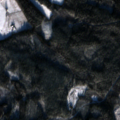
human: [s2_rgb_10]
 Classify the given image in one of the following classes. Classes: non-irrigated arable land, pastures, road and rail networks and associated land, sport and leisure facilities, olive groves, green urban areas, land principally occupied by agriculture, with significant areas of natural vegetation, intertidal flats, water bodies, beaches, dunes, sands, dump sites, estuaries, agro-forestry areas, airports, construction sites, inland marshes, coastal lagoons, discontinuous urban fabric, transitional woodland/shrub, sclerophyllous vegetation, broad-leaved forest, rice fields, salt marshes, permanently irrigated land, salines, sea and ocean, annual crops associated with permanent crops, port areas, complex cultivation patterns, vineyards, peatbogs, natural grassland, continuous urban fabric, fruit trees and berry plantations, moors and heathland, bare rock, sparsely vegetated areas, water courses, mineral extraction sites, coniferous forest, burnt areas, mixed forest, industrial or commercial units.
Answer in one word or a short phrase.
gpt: non-irrigated arable land, coniferous forest, mixed forest, transitional woodland/shrub